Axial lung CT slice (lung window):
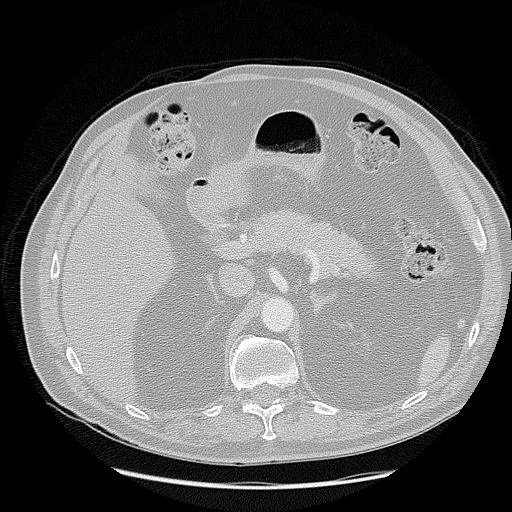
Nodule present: no